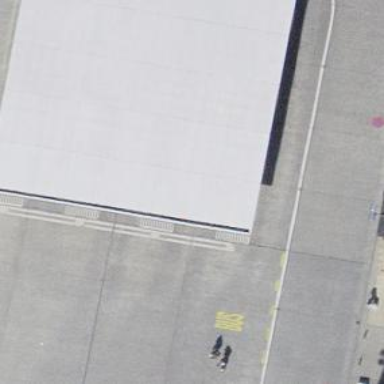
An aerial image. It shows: Shelter for public transport located on roof.